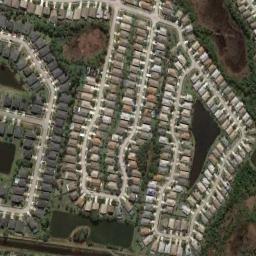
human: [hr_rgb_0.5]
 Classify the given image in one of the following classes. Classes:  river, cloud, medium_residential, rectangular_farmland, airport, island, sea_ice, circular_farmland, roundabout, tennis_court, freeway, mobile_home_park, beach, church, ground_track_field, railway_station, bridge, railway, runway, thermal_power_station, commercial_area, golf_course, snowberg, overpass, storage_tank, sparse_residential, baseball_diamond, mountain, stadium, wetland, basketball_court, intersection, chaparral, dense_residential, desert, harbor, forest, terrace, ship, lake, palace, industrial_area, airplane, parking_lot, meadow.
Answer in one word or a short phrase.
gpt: dense_residential